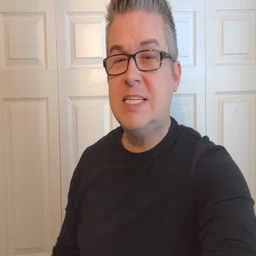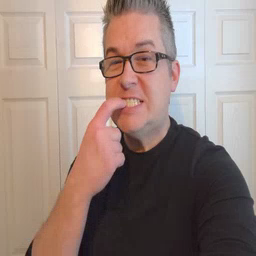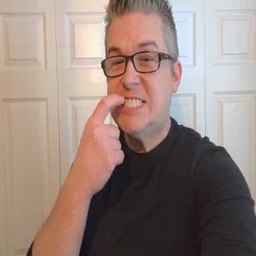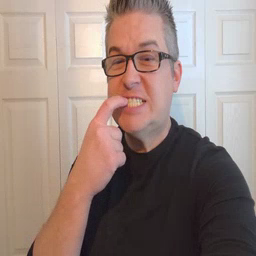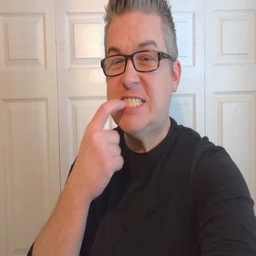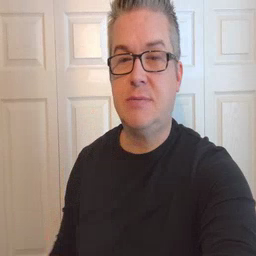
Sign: glasswindow